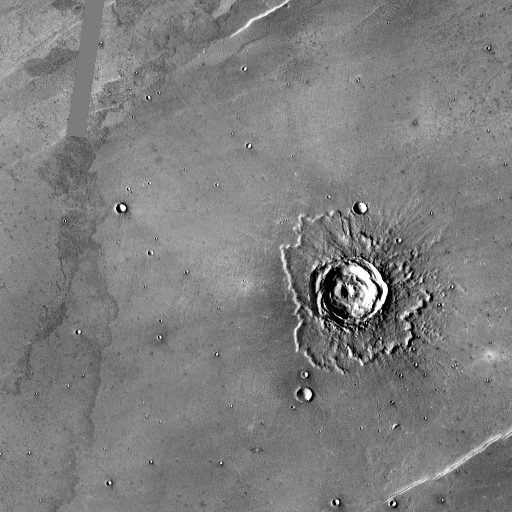
Crater classes present: Background, Other, Layered, Buried